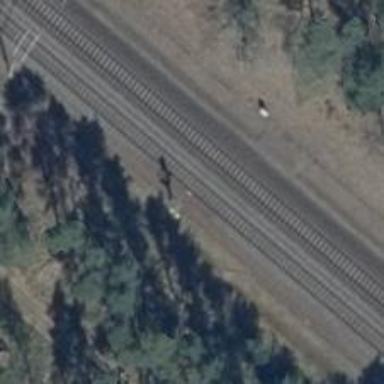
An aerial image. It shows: Railway signal.